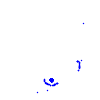
Particle: electron